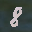
Label: 8